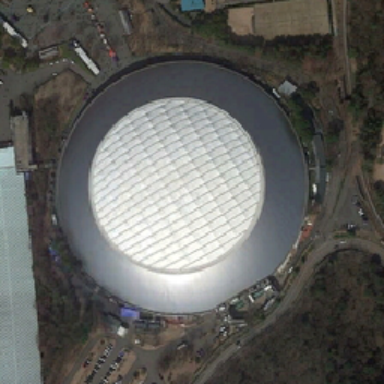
Several buildings and many green trees surround the silver-gray center .